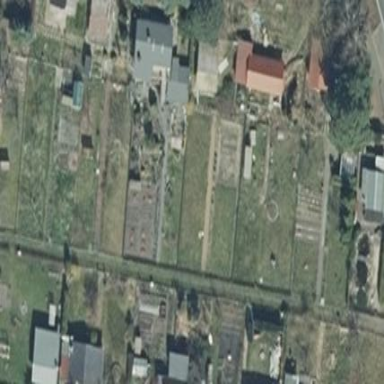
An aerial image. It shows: Allotments area.